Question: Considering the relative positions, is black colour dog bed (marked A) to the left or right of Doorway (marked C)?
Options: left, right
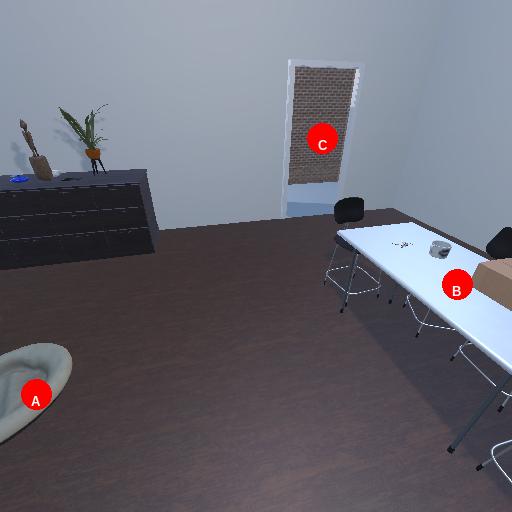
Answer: left